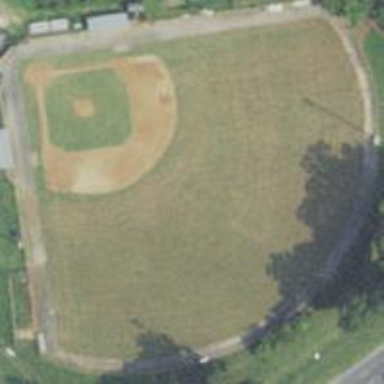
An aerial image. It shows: Baseball pitch for leisure land.